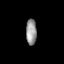
Tissue: prostate
Cell type: T cells
Senescence score: 0.3349
Nuclear area (px): 265
Mean DAPI intensity: 153.494